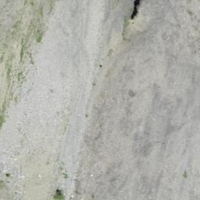
EUNIS habitat code: 48
Species observed at this site:
Rupicapra rupicapra